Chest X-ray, PA view. Patient: 34 years old, sex F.
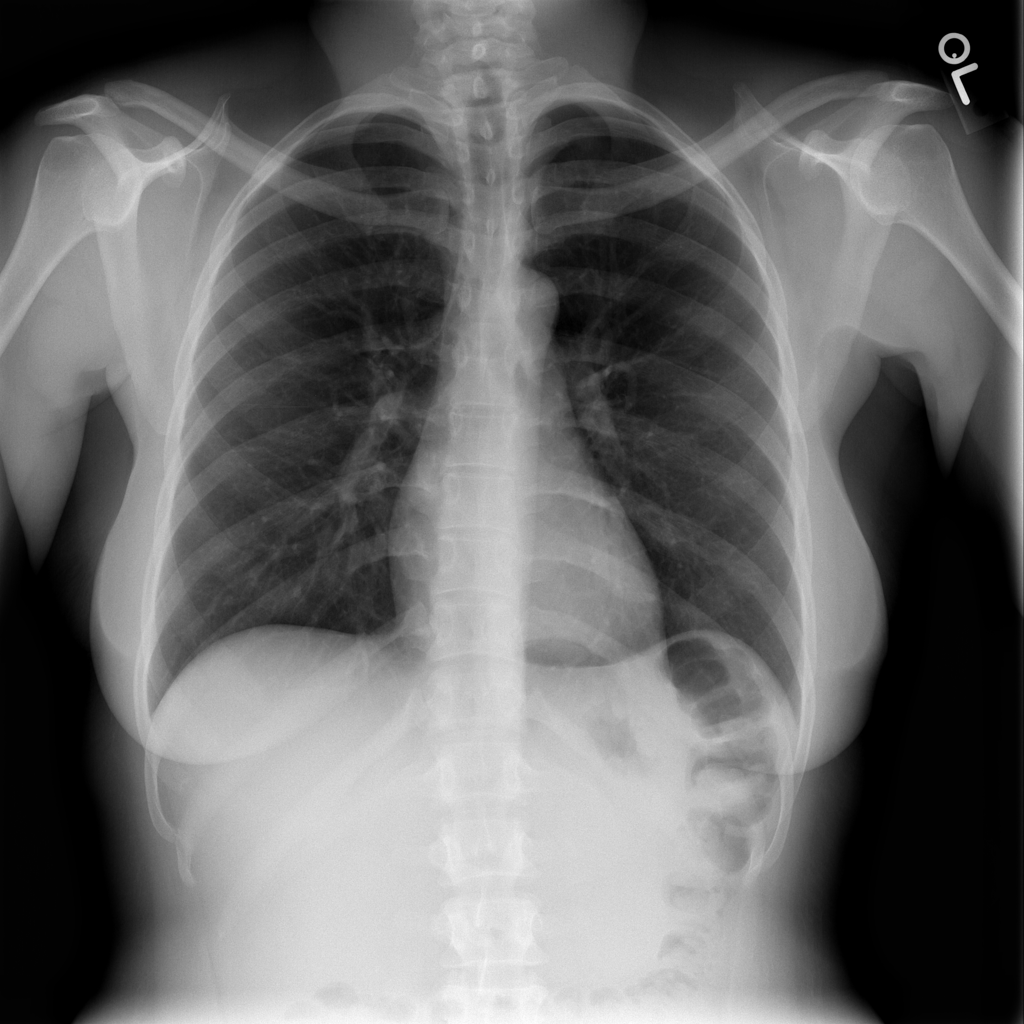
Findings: No Finding